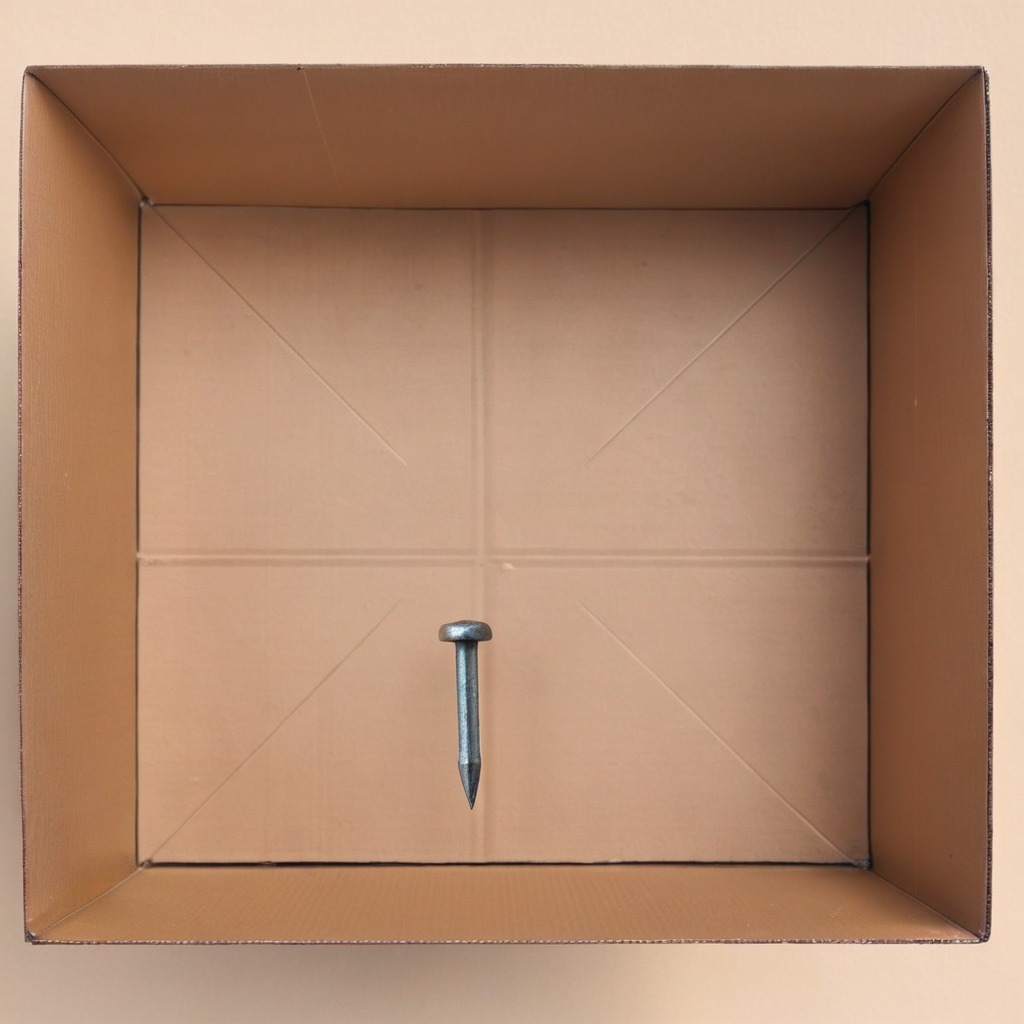
An iron nail is lying on the cardboard box surface.